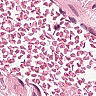
Metastatic tissue present: no